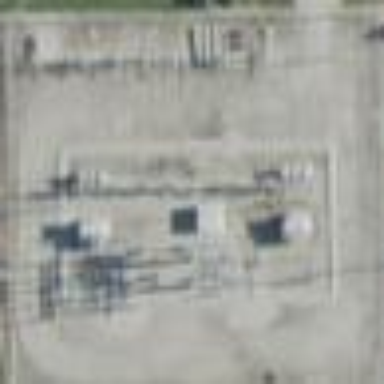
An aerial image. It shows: Power substation.